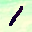
Label: 1